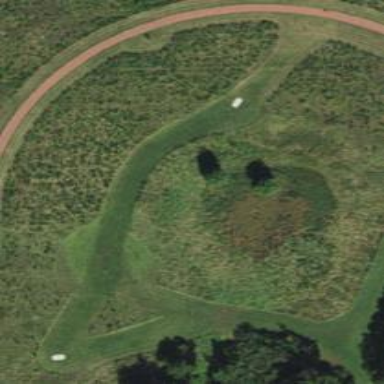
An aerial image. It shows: Disc golf hole.